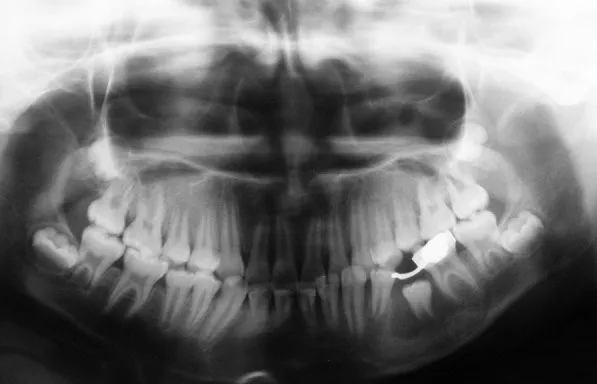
Orthopantomogram after 6 months follow-up showing short band loop space maintainer in relation to 75 and the successive permanent second premolar.
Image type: radiology (x_ray)